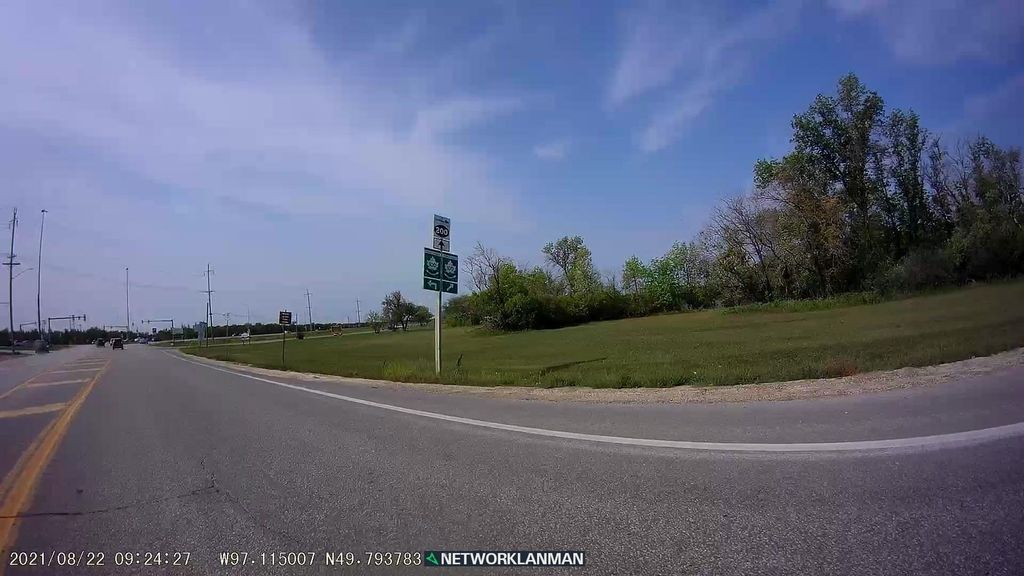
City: winnipeg